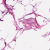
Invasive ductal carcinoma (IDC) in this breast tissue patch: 0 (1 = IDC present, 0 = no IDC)